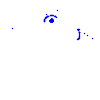
Particle: kaon